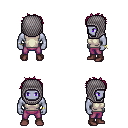
a pixel art fantasy rpg character, male body template, dark elf, purple skin, white sleeveless shirt, magenta pants, pink bedhead hairstyle, chain hood, bracelets, maroon shoes, four views (front, back, left, right), 2x2 character sprite sheet, small pixel art, hard edges, no anti-aliasing